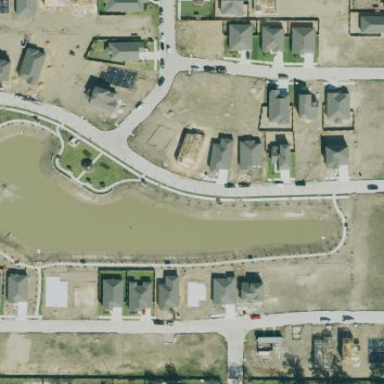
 creating natural and serene environment."